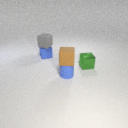
small brown rubber cube above small blue rubber cylinder